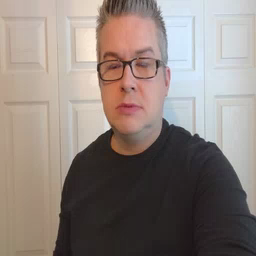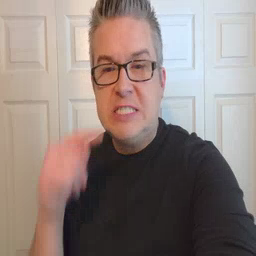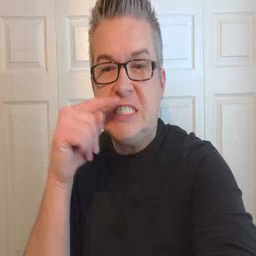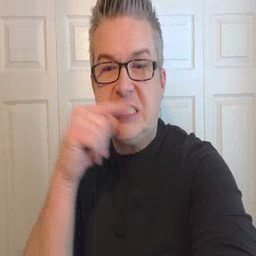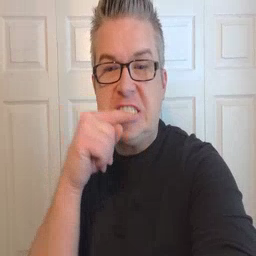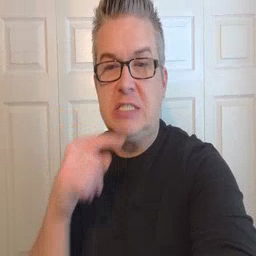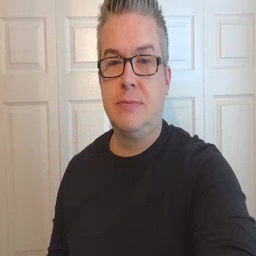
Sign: toothbrush